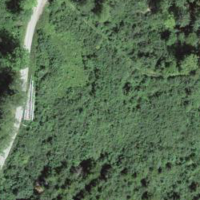
EUNIS habitat code: 44
Species observed at this site:
Melittis melissophyllum